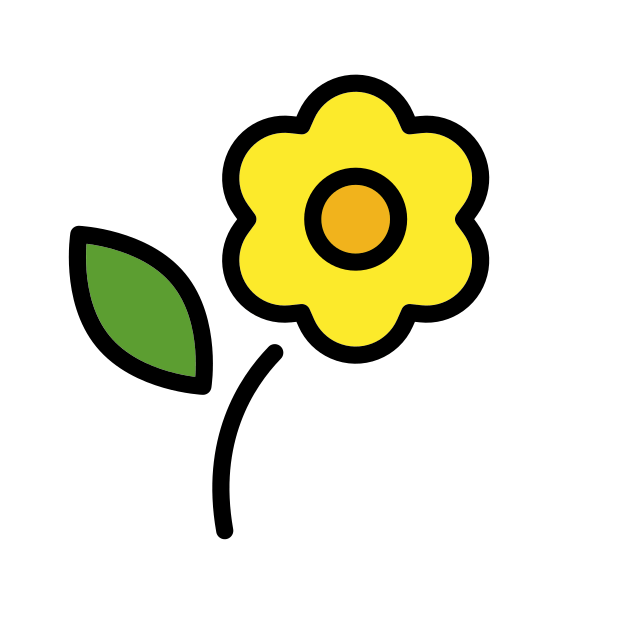
Emoji: 🌼
Name: blossom
Unicode: 0x1f33c